Field crop: maize
Growth stage: 2
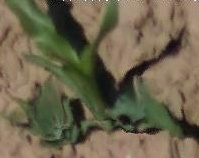
Species: maize